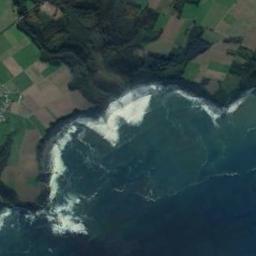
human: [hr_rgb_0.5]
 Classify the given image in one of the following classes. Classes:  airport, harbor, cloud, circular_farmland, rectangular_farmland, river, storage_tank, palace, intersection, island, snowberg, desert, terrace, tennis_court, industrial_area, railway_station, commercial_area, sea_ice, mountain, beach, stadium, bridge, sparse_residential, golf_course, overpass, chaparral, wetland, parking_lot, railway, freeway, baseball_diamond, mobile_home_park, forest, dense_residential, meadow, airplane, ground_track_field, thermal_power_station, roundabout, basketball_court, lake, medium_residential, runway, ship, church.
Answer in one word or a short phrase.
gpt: beach